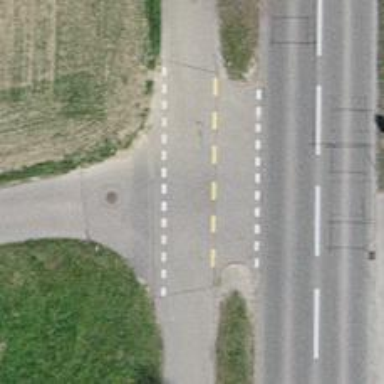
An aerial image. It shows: Crossing on the road.